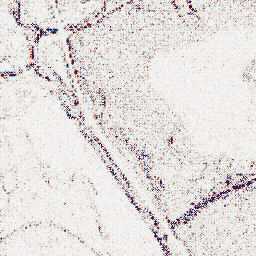
Category: wavelet
Decomposition family: wavelet_dwt
Decomposition parameters: wavelet: db2
level: 1
Upsampling method: cubic_catmull_rom
Upsampling parameters: scale: 4
Upsampling scale: 4